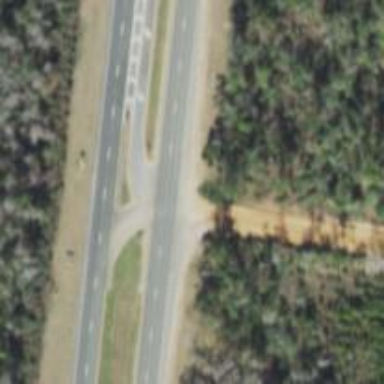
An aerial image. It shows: Trunk link highway.